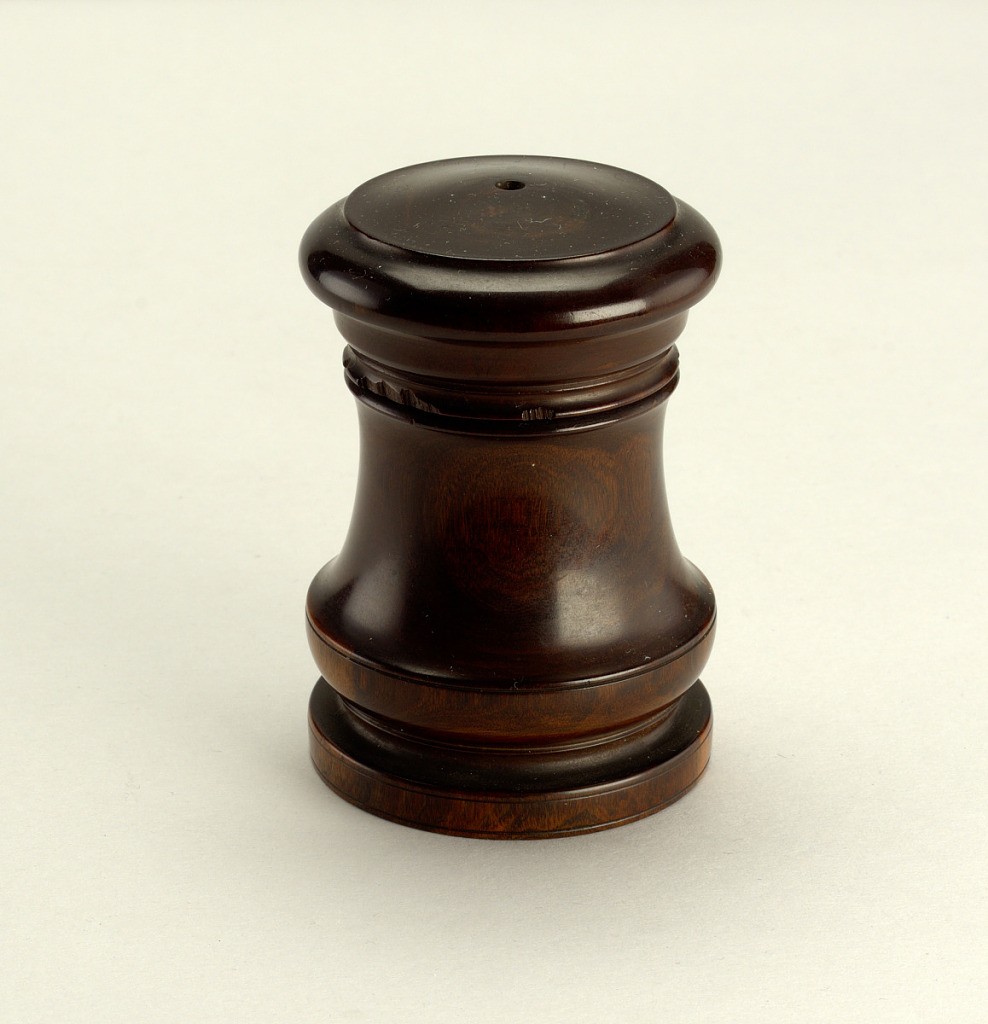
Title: Match container and cover
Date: early 19th century
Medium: wood, turned, lignum vitae
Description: Turned body of baluster profile, with molded bands at lip below threaded screw for cover. Cover circular with raised molding. The underside of base applied with granite paper for striking friction matches.